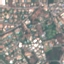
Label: Residential